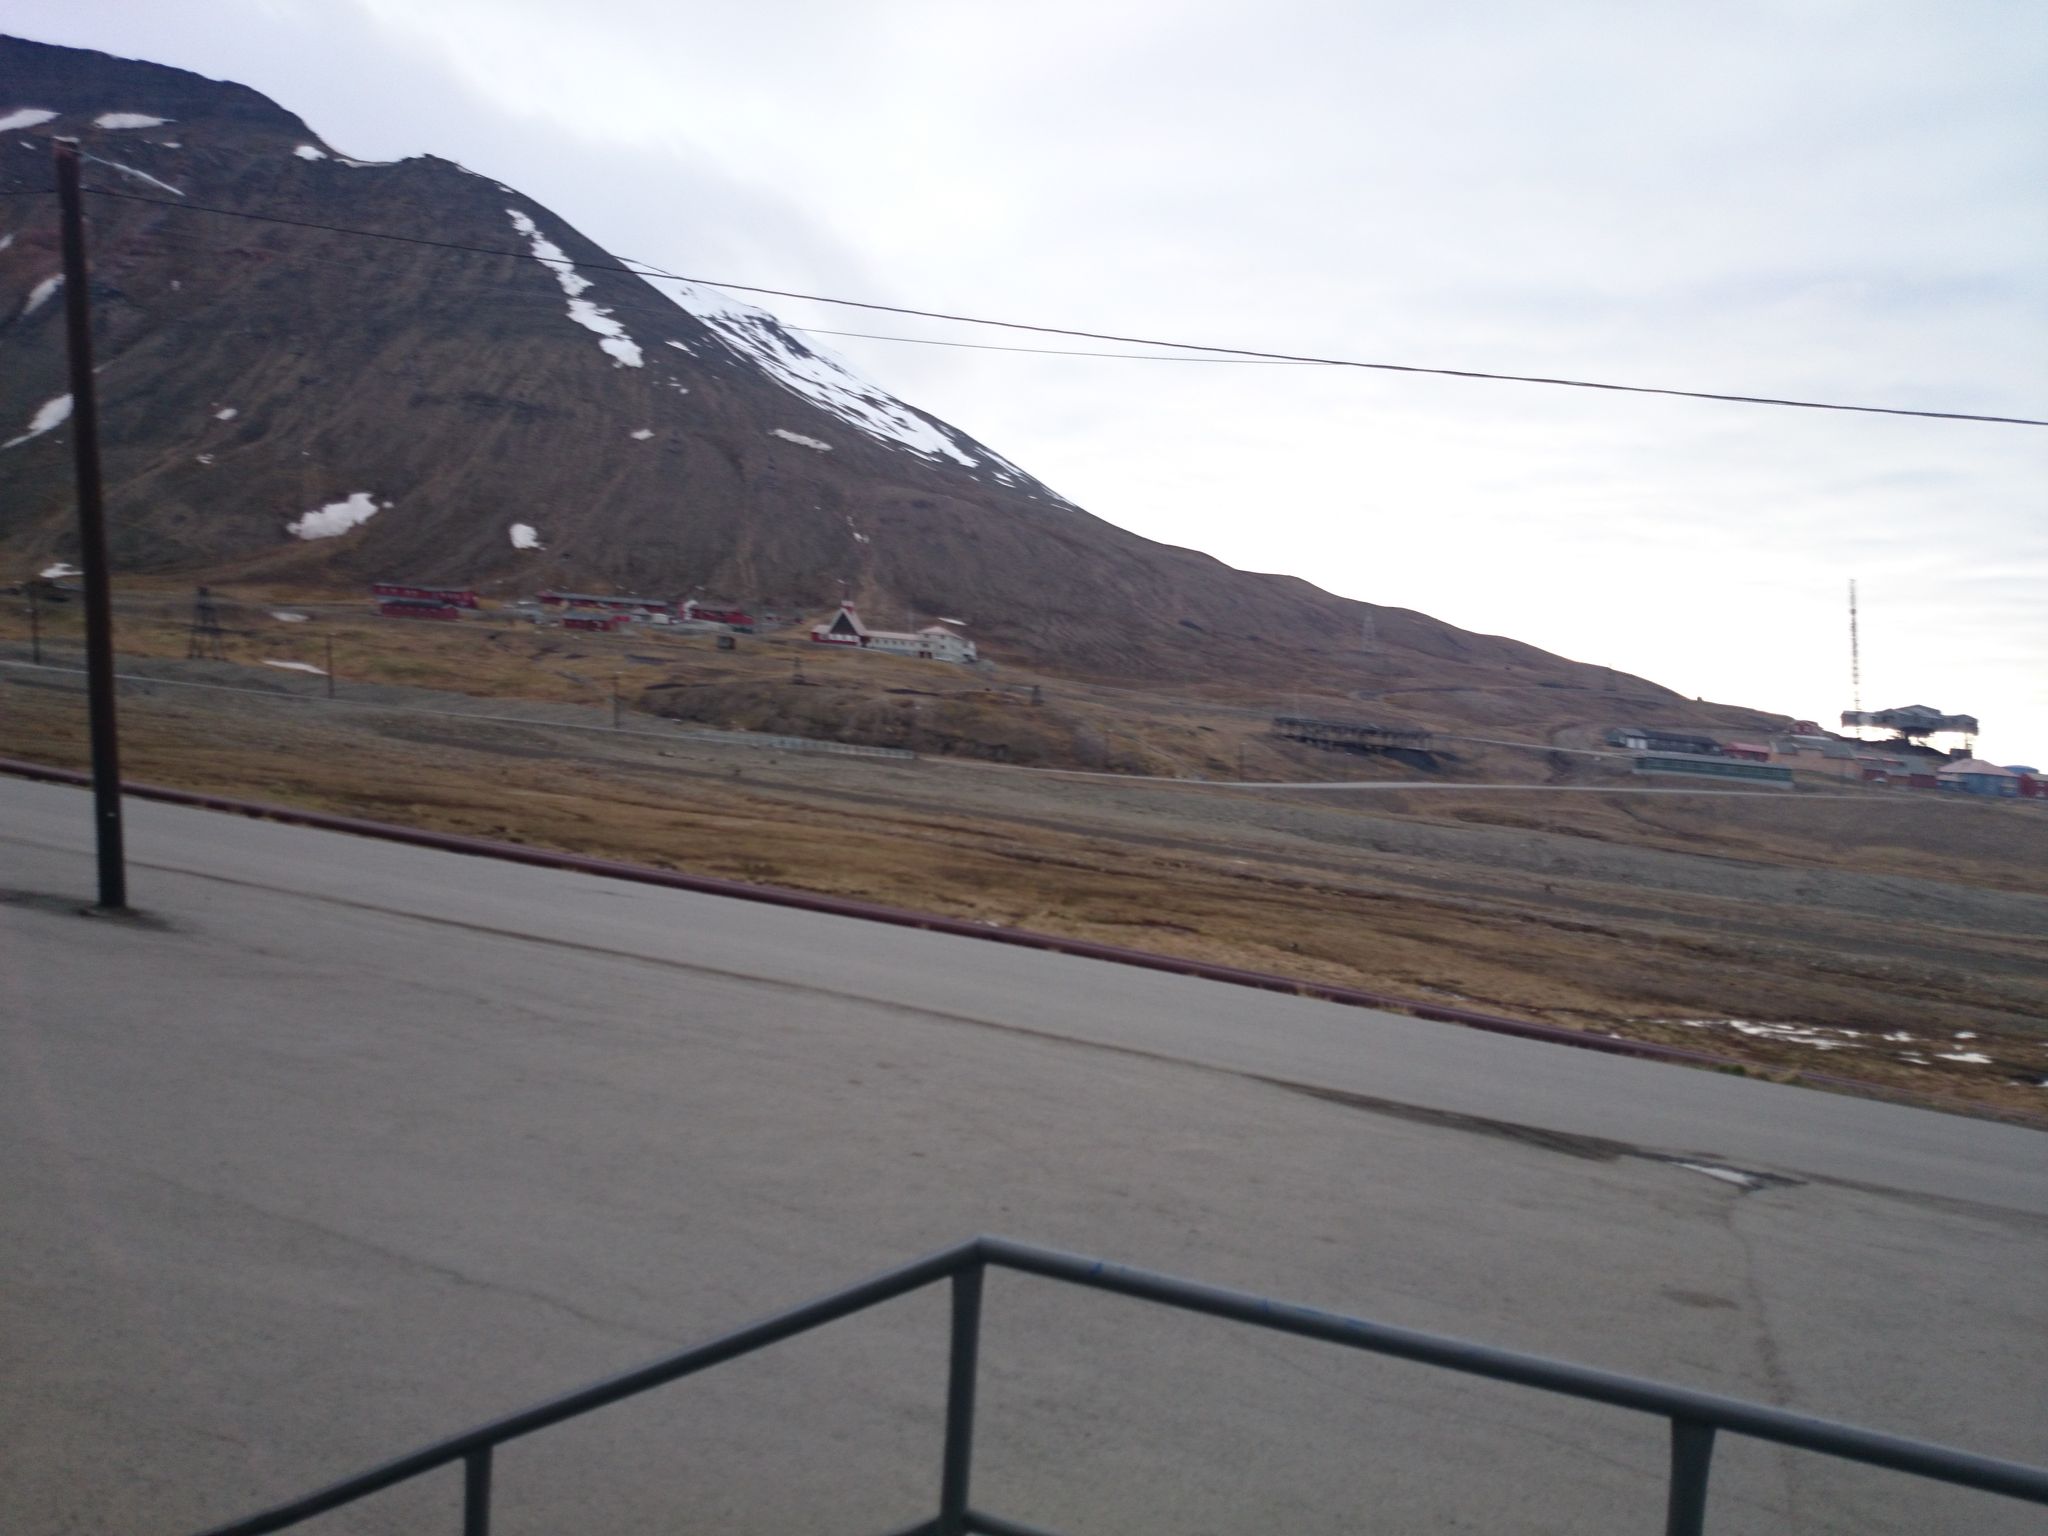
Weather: snowy
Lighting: day
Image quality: slightly poor
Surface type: cycling surface
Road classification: steps, service, footway
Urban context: very low density rural
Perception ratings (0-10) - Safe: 2.85, Lively: 1.65, Beautiful: 4.22, Boring: 7.2, Depressing: 7.35, Wealthy: 2.2